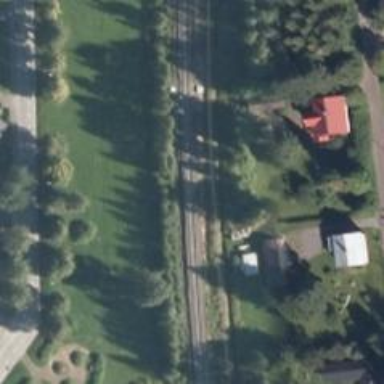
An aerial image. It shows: Railway with continuous electrified contact lines.